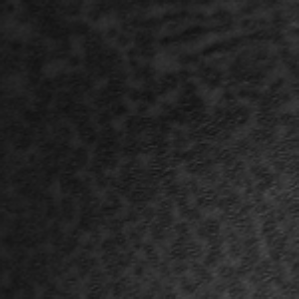
Label: frost